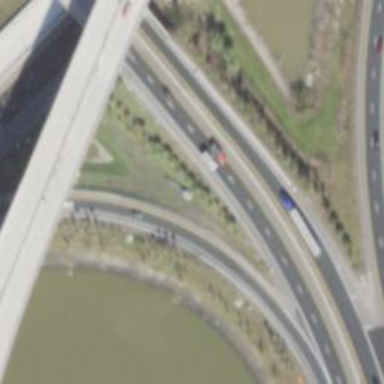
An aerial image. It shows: Motorway link with double trumpet junction.